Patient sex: M
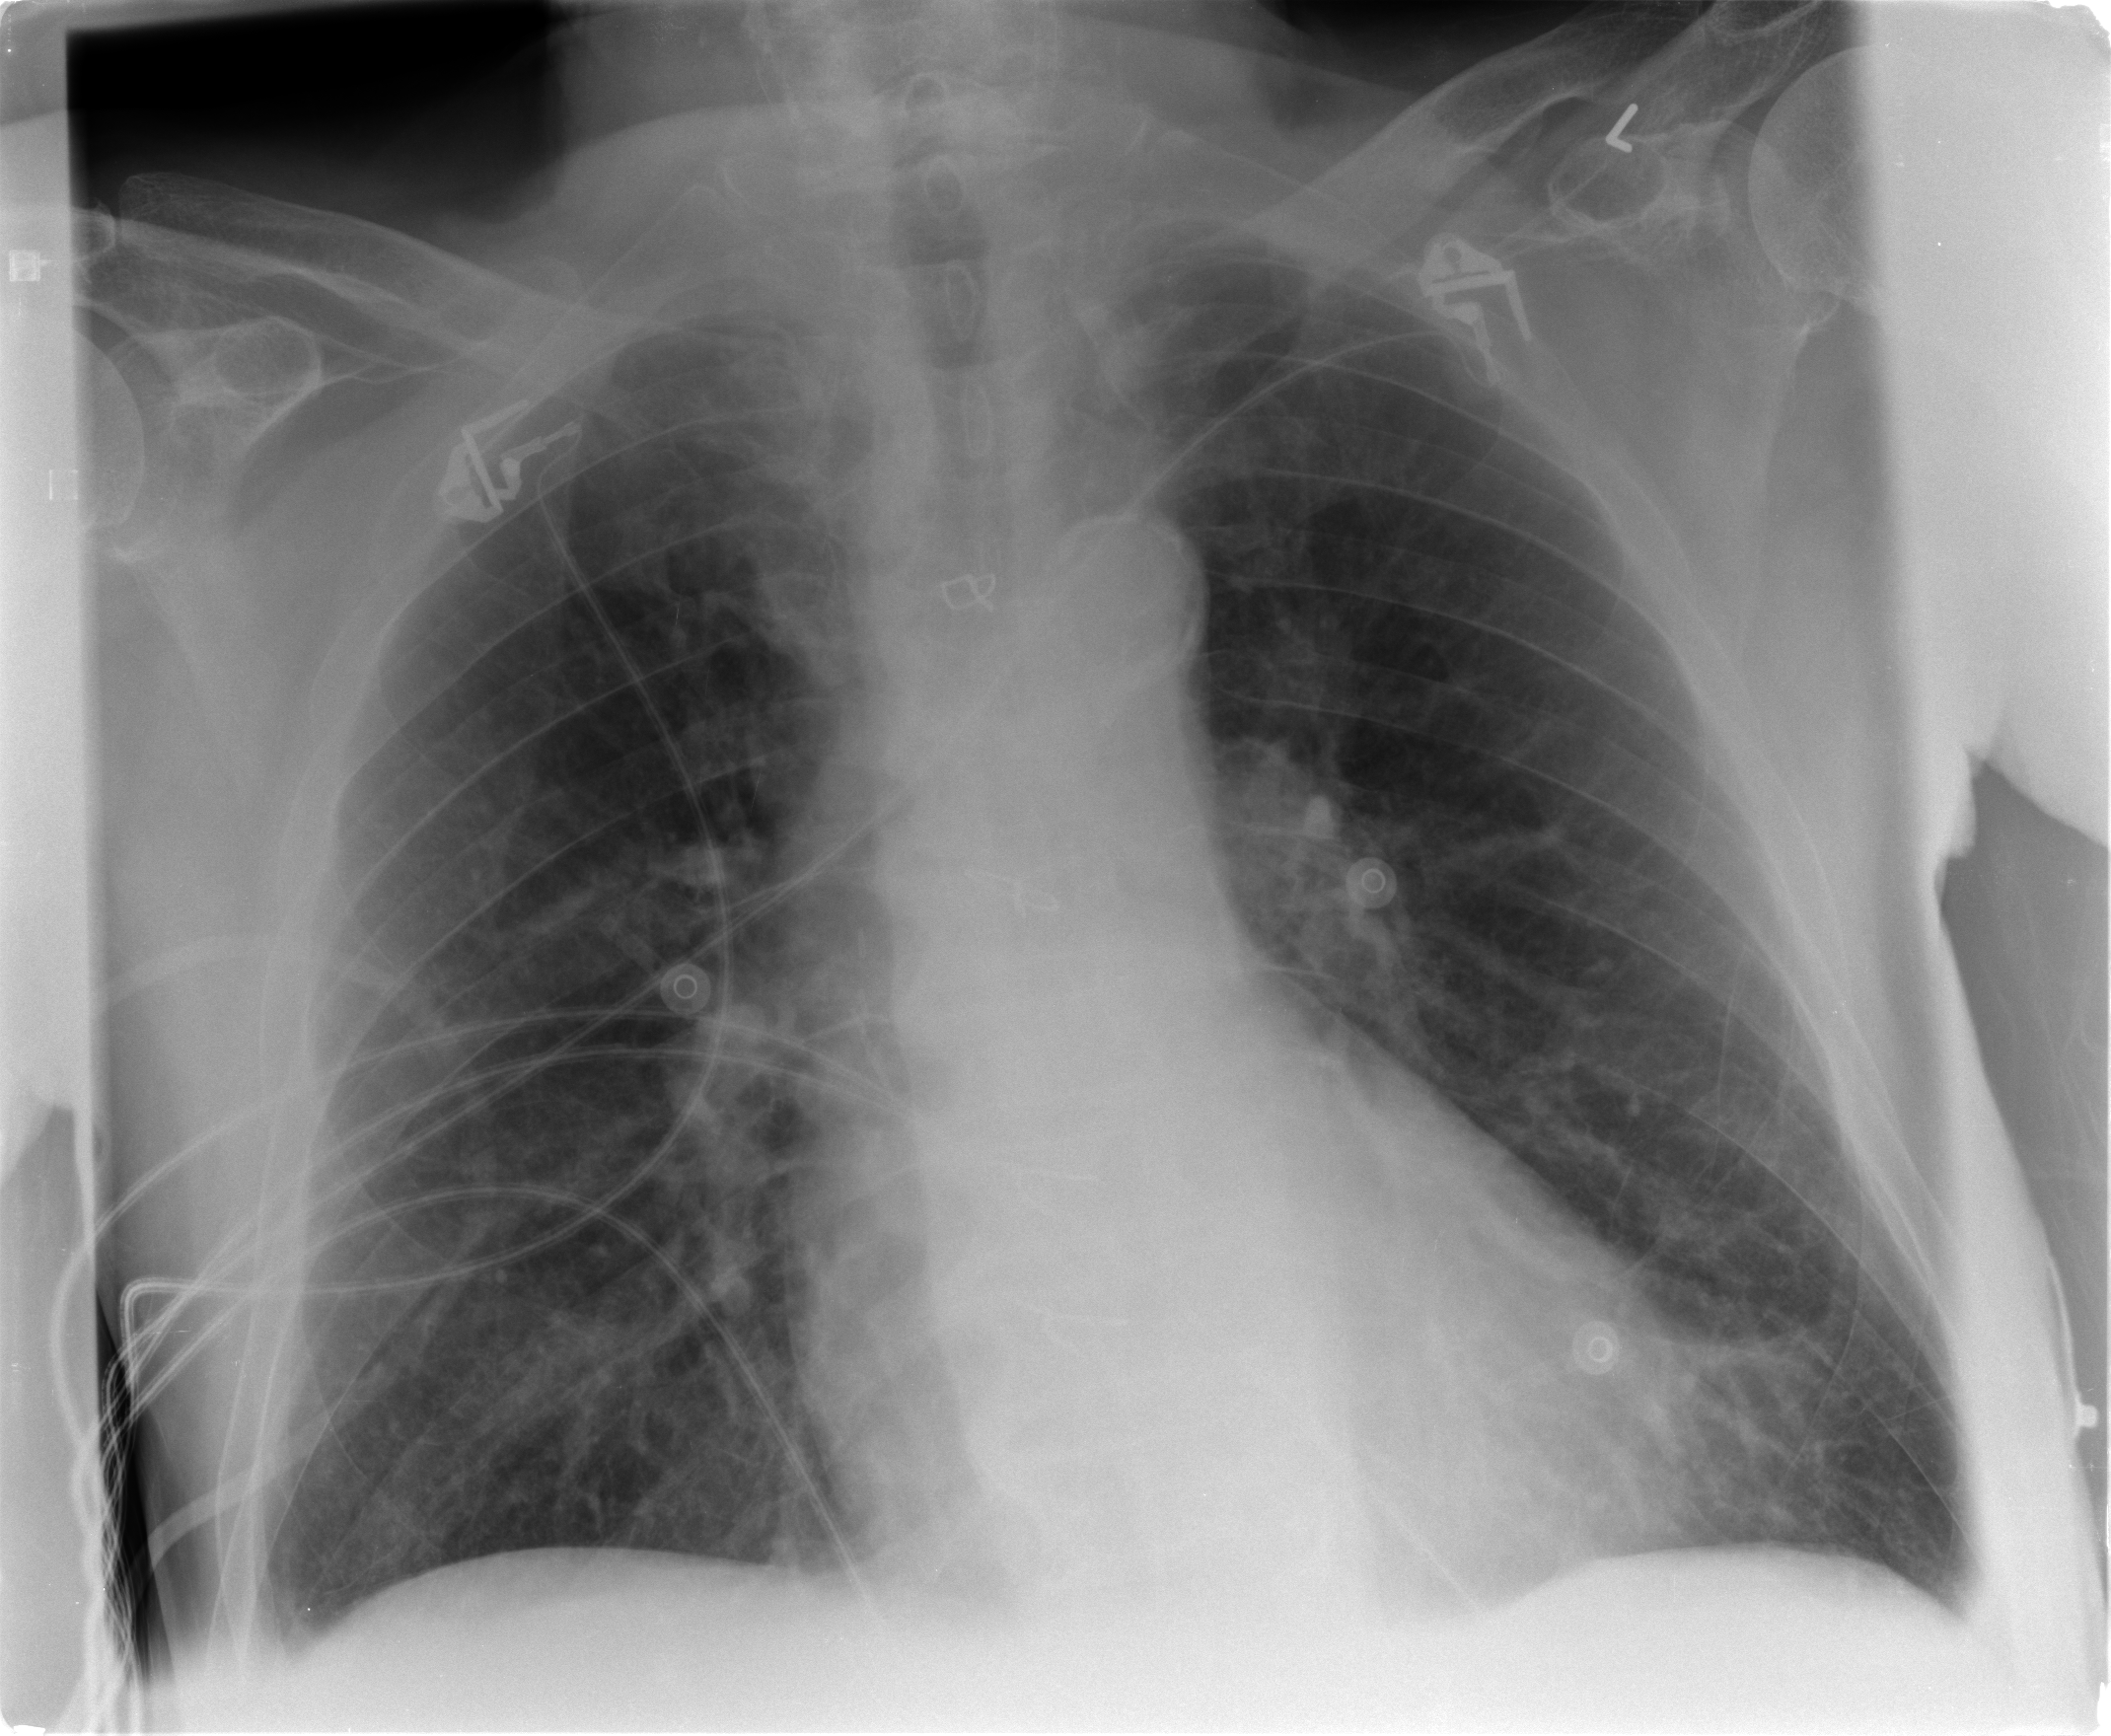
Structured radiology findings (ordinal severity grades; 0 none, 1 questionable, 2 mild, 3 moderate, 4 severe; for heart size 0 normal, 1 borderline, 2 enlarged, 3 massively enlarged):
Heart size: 0
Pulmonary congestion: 0
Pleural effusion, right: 1
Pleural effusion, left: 1
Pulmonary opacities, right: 0
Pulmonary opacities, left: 0
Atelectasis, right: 0
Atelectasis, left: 1